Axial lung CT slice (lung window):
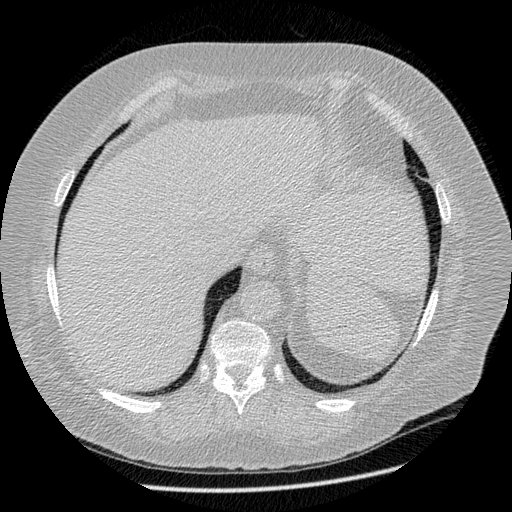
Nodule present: no